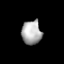
Tissue: lung
Cell type: Others
Senescence score: 0.2415
Nuclear area (px): 461
Mean DAPI intensity: 173.082